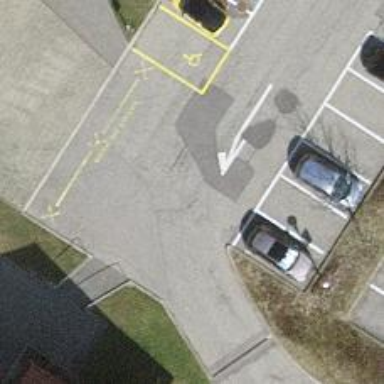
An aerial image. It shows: Parking aisle designated as service road.